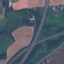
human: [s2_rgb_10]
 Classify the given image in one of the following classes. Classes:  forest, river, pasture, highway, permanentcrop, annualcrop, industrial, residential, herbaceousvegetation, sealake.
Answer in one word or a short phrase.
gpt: Highway